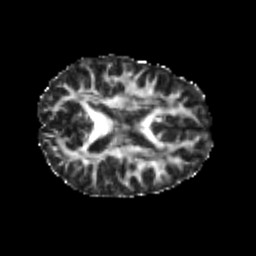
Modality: FA
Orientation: axial
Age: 25
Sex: female
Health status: healthy
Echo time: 0.074 s